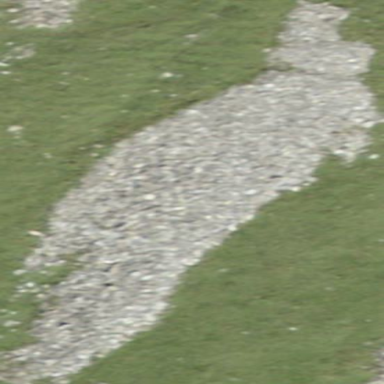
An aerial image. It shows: Natural scree.